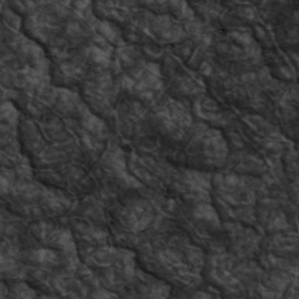
Label: non_frost